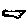
Label: cloud